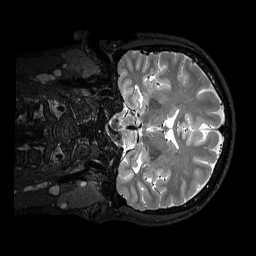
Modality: T2w
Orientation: coronal